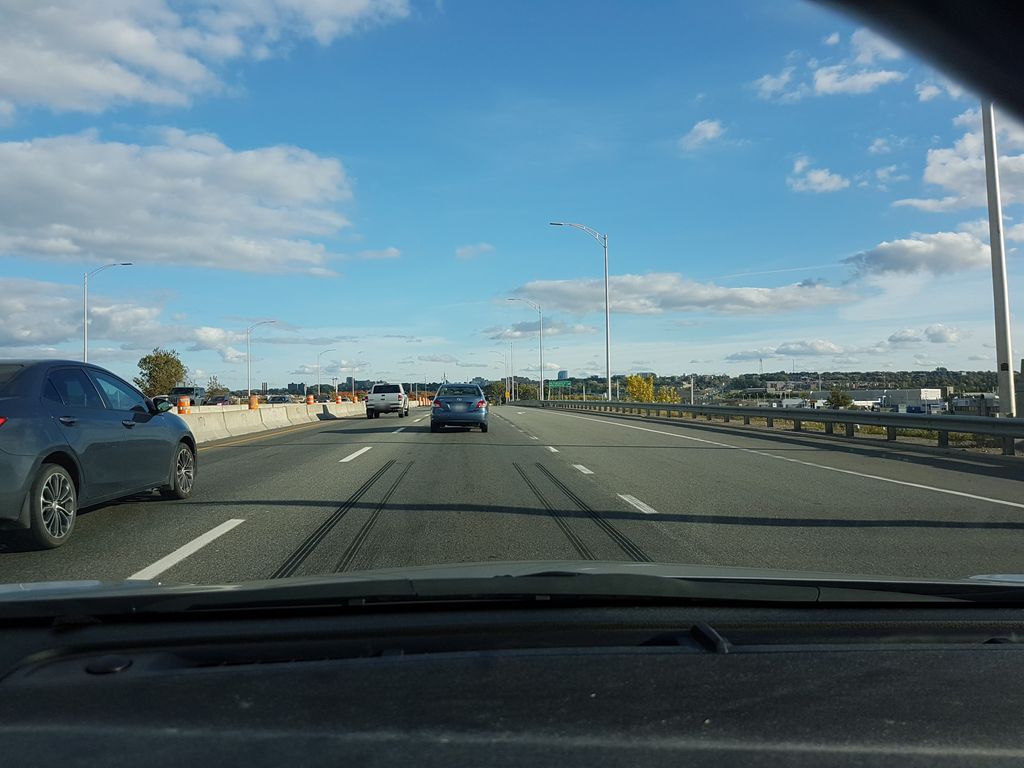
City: quebec_city